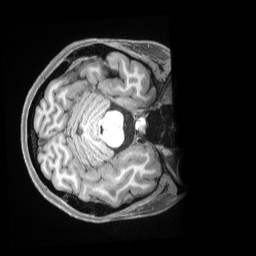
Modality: T1w
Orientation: axial
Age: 20
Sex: female
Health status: ill
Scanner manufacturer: siemens
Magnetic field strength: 3 T
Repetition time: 2.5 s
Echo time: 0.00181 s